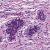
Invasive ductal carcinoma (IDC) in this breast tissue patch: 0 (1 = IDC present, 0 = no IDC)